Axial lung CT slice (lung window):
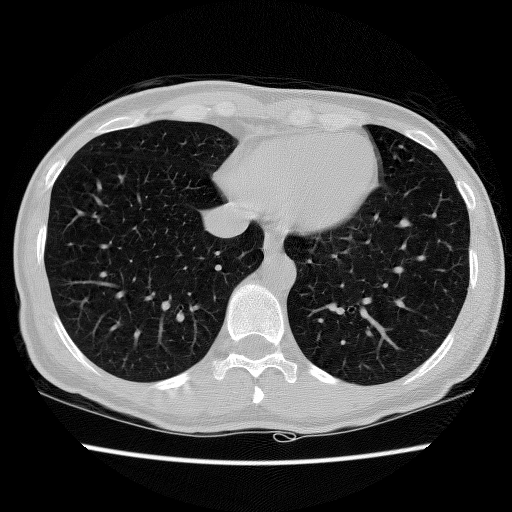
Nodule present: no